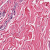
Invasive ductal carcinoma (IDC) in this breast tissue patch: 0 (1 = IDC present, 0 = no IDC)